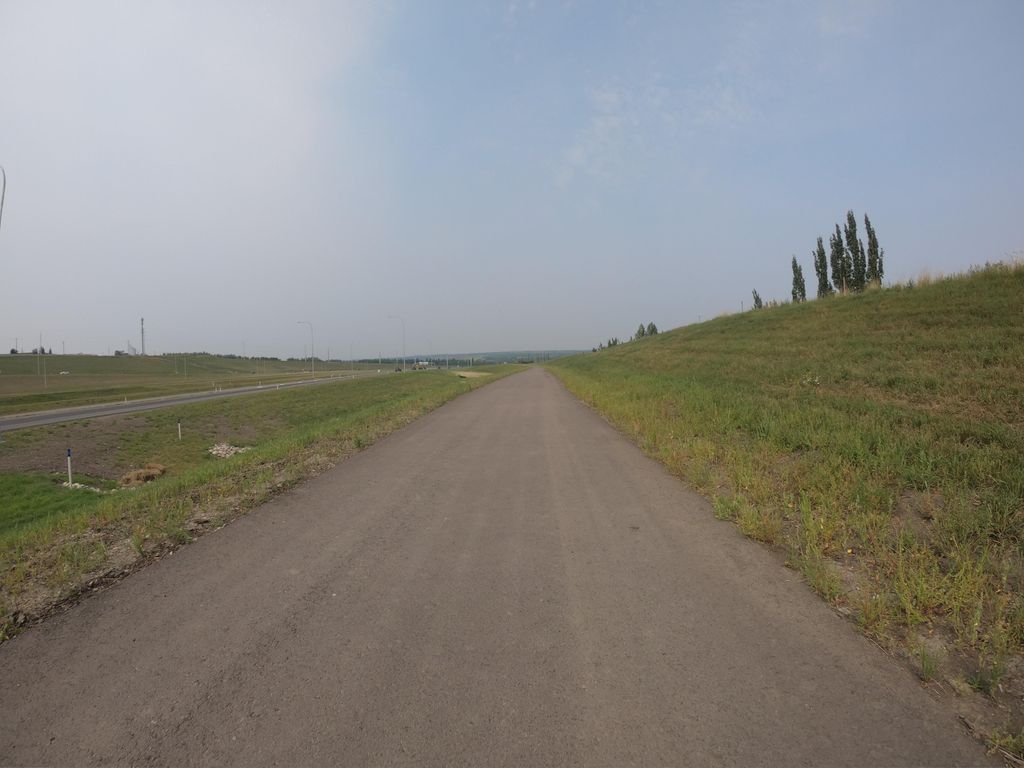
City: calgary